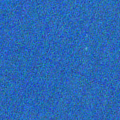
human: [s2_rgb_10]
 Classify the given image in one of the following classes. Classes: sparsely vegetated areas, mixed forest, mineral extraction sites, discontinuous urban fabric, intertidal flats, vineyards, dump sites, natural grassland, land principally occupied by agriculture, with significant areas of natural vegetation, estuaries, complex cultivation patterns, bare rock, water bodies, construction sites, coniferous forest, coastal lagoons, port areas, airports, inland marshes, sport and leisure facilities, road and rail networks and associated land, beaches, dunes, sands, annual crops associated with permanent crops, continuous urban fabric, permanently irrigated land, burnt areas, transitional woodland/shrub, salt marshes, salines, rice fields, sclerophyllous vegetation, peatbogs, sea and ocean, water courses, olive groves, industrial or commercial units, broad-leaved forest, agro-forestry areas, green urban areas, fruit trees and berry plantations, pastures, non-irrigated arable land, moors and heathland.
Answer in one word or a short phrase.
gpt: sea and ocean